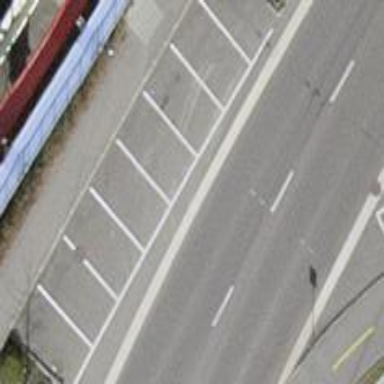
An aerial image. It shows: Street side parking area.